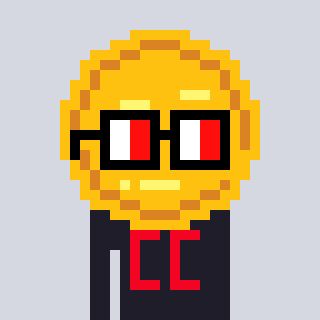
a pixel art character with square glasses with black frames and red eyes, a medal-shaped head and a grayscale-colored body on a cool background